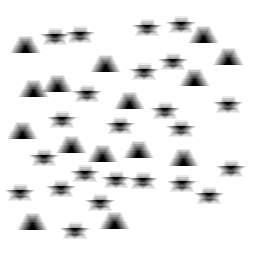
Squares: 0
Triangles: 15
Stars: 23
Total shapes: 38